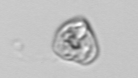
Label: Amoeba